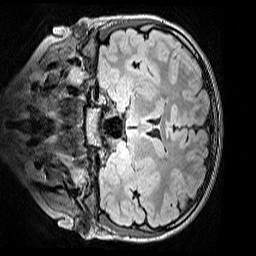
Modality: FLAIR
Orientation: coronal
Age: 9
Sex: male
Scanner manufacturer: siemens
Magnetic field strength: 3 T
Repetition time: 5 s
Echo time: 0.388 s